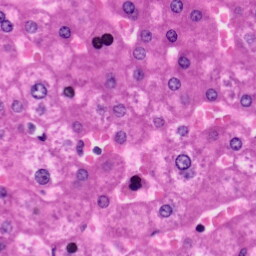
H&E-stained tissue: Liver